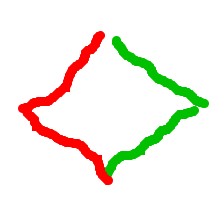
Shape: rhombus